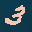
Label: 3